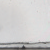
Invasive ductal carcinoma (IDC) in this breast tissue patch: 0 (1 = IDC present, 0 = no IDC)